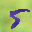
Label: 5